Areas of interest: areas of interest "Shanghai Yonghong Automotive Parts Co., Ltd."
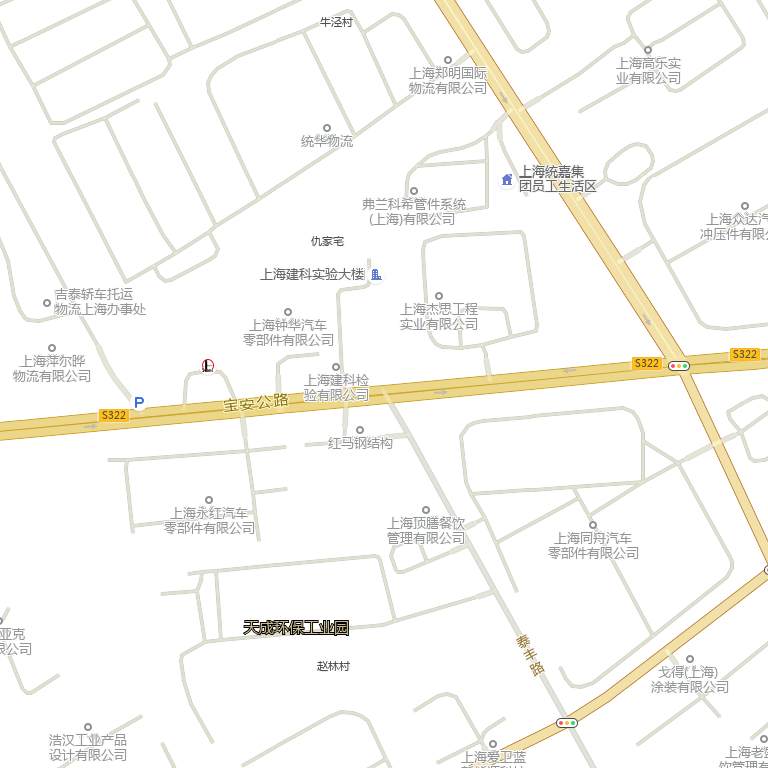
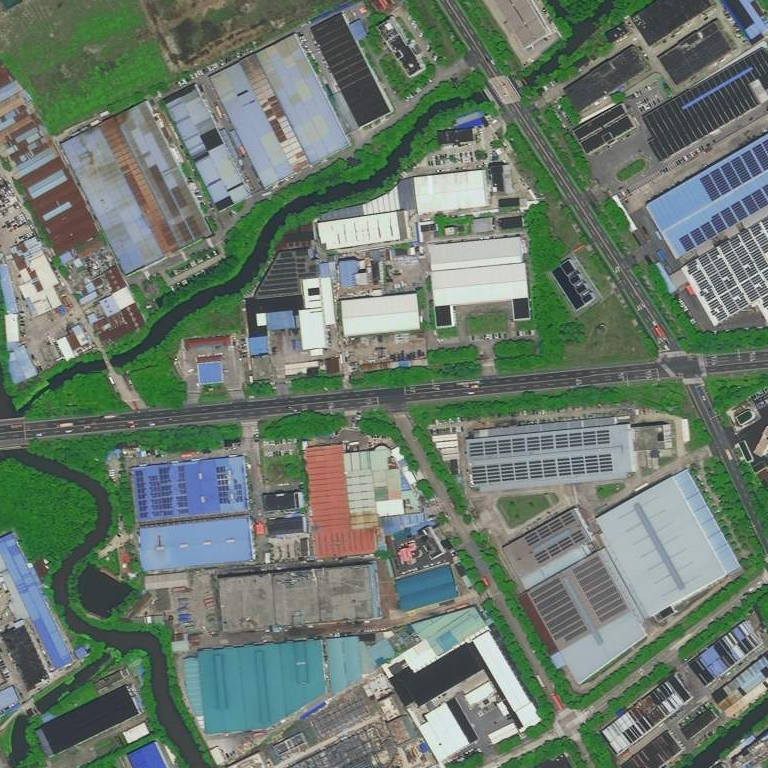